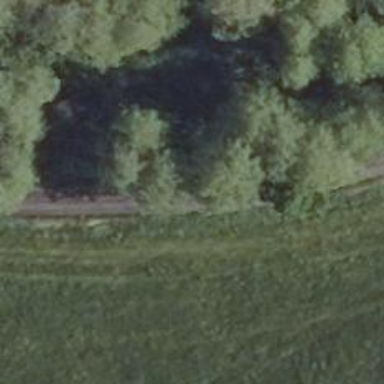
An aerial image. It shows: Track with grade 3 surface.